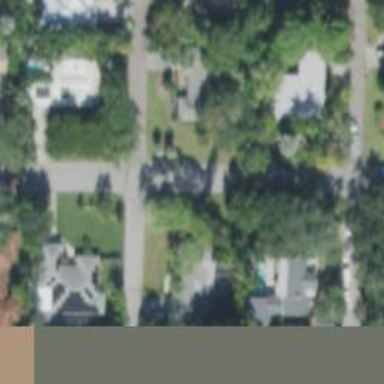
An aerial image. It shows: Neighborhood.